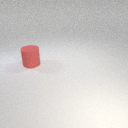
large red rubber cylinder